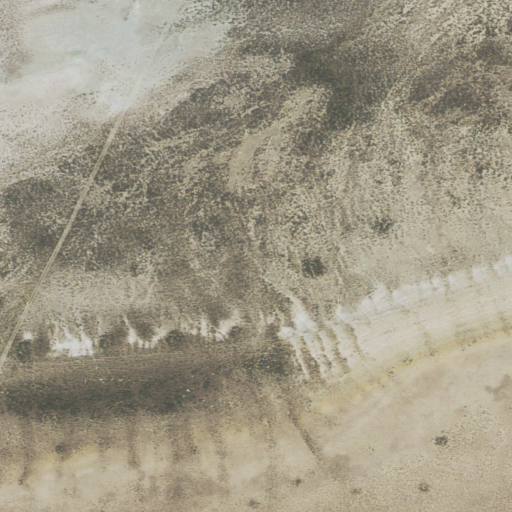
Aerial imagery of ridge(s) in Wyoming named Monument Ridge containing only shrub